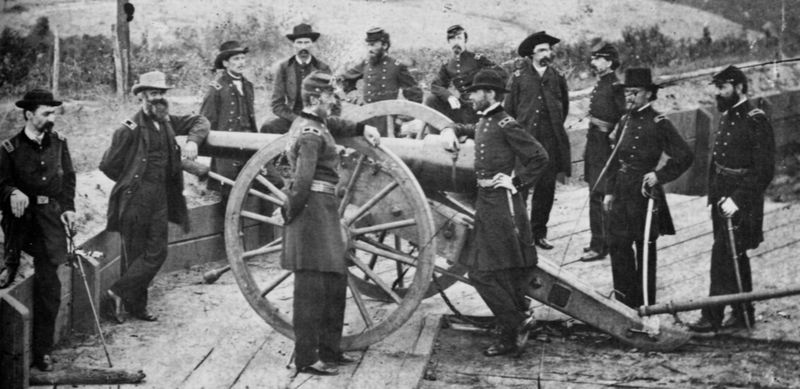
Titel: General Sherman und Gefolge
Künstler: Mathew B. Brady
Schlagwörter: gruppe, mann, weiß, landschaft, grau, holz, hut, hüte, männer, schwarz, bart, stehen, feld, england, schultern, räder, koppel, amerika, rad, krieg, schlacht, soldaten, holzboden, bohlen, knöpfe, krempe, befestigung, foto, fotografie, photographie, kanone, stolz, draußen, schwarzweiss, militär, säbel, uniform, waffen, soldat, waffe, degen, offizier, armee, zwickel, general, usa, sebel, sezession, offiziere, geschoss, rohr, südstaaten, bürgerkrieg, planke, versammelt, lehnt, militä, civil war, nordstaaten, artelerie, südstaatler, kanonier, kanoniere, sezessionskrieg, amerikanischer bürgerkrieg, corporal, atelleire